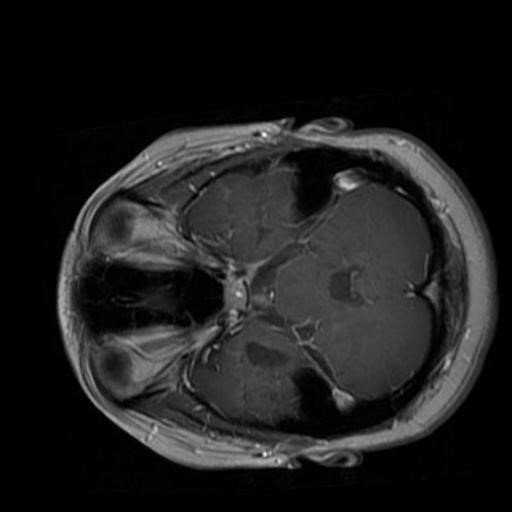
Label: brain_glioma